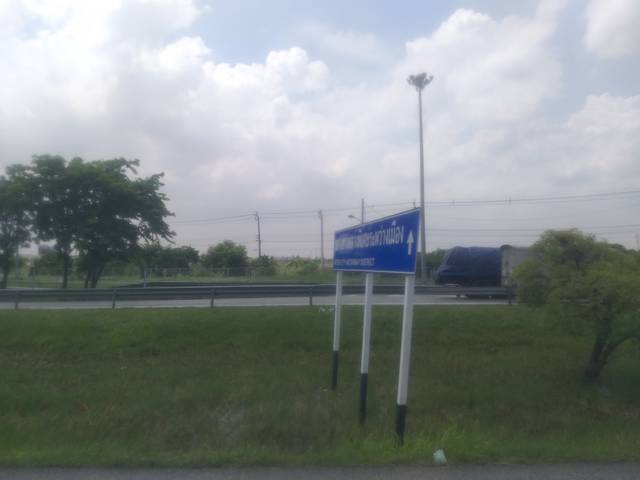
Region: Thailand
Coordinates: 13.732, 100.707